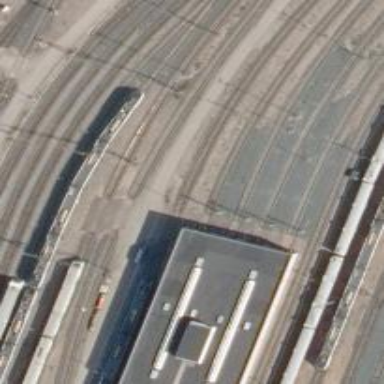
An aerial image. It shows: Rail yard with electrified contact lines for railway operations.